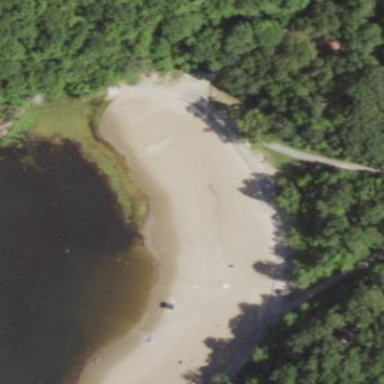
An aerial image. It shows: Scenic beach with natural beauty.